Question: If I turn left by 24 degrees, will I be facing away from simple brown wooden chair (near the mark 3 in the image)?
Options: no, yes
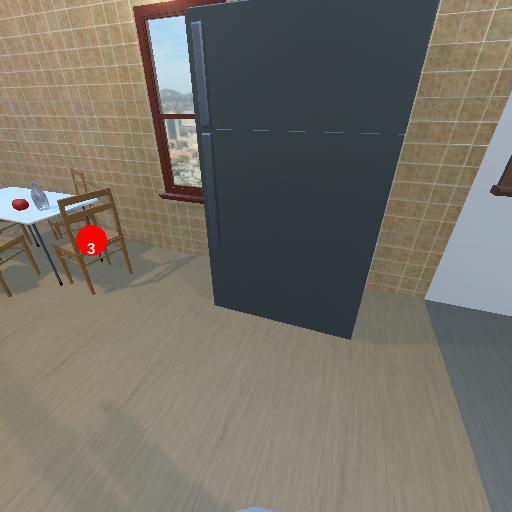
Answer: no